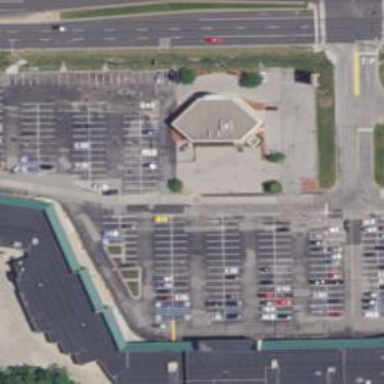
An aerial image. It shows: Retail building.